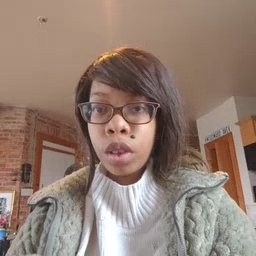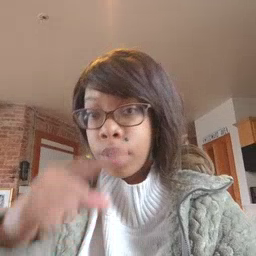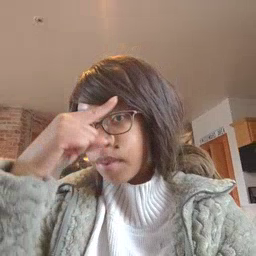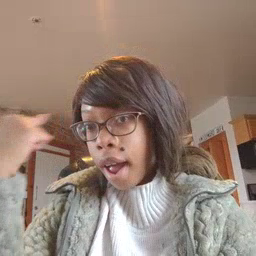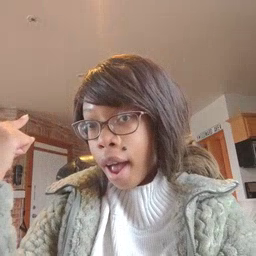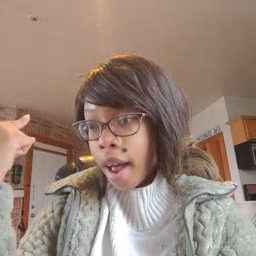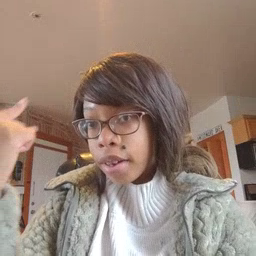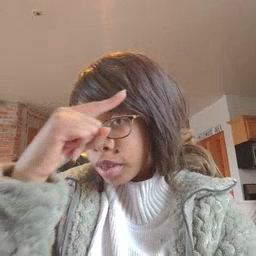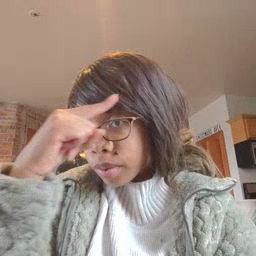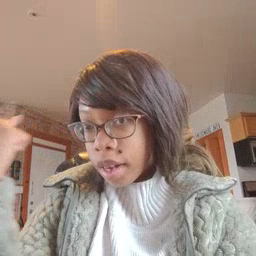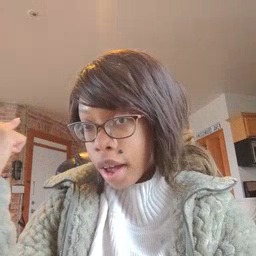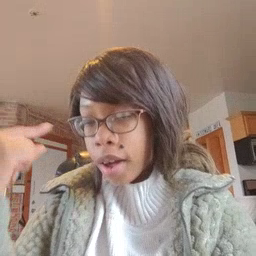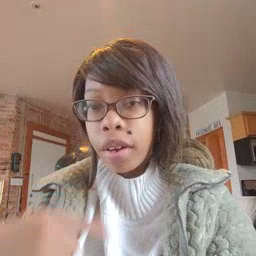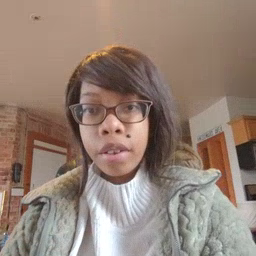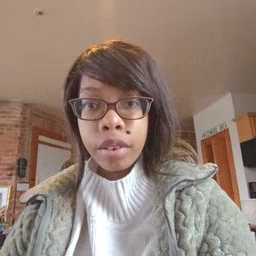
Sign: black